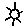
Label: sun